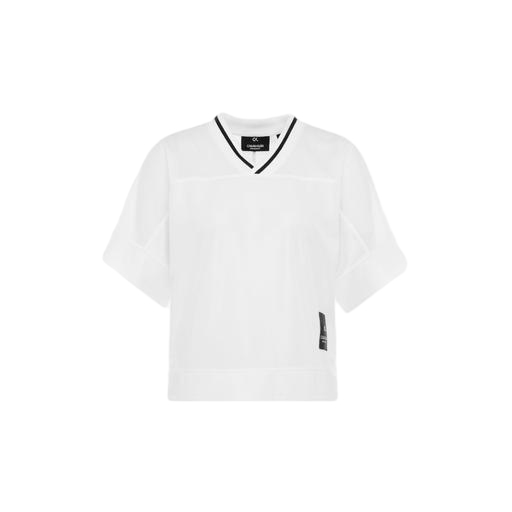
white elevated drycell v-neck t-shirt, white v-neck mesh tee, white mesh tee, white background